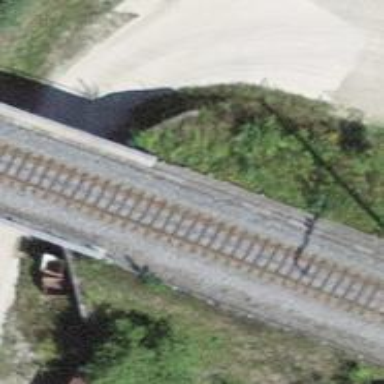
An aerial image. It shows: Bridge with single railway track electrified by contact line.